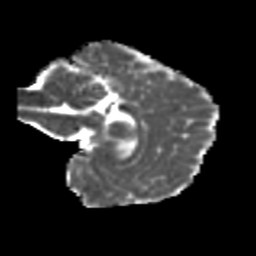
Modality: MD
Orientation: sagittal
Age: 10
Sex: male
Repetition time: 9.512 s
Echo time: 0.089 s